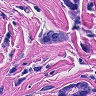
Metastatic tissue present: yes